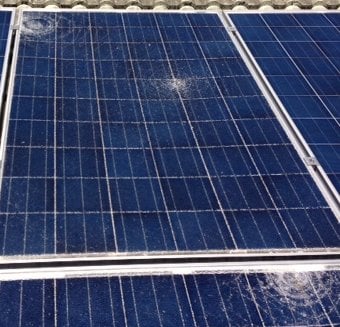
Label: Physical-Damage